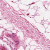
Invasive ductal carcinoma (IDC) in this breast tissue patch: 0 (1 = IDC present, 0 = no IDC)